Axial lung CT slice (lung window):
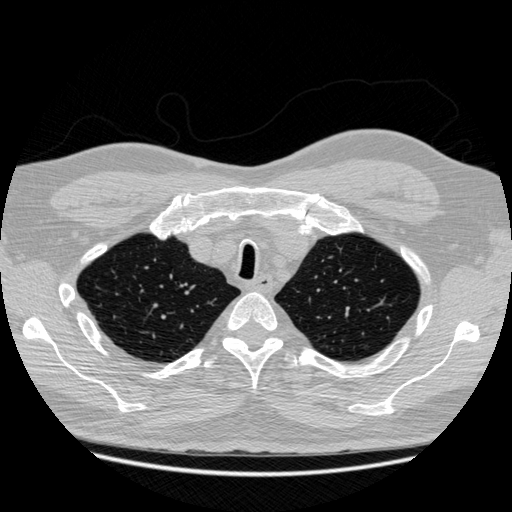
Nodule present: no